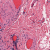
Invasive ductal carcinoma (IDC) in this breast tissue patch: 1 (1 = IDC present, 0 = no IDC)